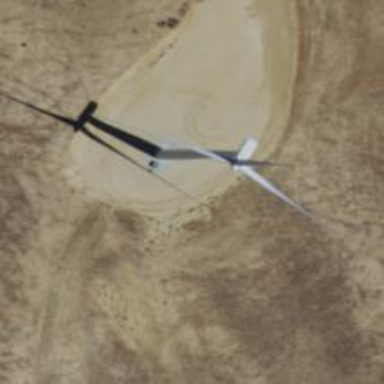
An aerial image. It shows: Wind generator powered by horizontal-axis wind turbine.